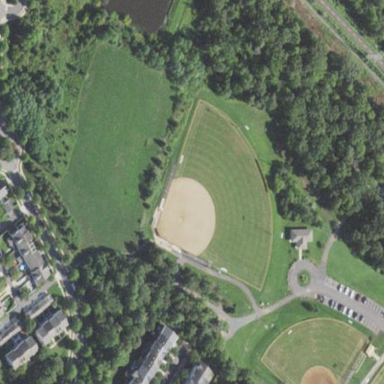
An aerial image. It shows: Baseball pitch for leisure and sports activities.